Question: How do I merge two (for) in one code?
e.g first code
'''
for ($i = 0, $n = count($options); $i < $n; $i ++) {}
'''
and second code
'''
for ($u = 'rel_article1'; $u <= 'rel_article5'; $u++)
'''
here is oll code
'''
<?php if ($display_poll) { ?>
<form action="<?php echo JRoute::_('index.php');?>" method="post" name="poll_vote_<?php echo $poll->id;?>" id="poll_vote_<?php echo $poll->id;?>">
<?php for ($i = 0, $n = count($options); $i < $n; $i ++) { ?>
<label for="mod_voteid<?php echo $options[$i]->id;?>" class="<?php echo $tabclass_arr[$tabcnt].$params->get('moduleclass_sfx'); ?>" style="display:block; padding:2px;">
<input type="radio" name="voteid" id="mod_voteid<?php echo $options[$i]->id;?>" value="<?php echo $options[$i]->id;?>" alt="<?php echo $options[$i]->id;?>" <?php echo $disabled; ?> />
<?php echo $options[$i]->text; ?> <?php for ($u = 'rel_article1'; $u <= 'rel_article5'; $u++) { ?>
<a href="<?php echo $params->get($u); ?>" onClick="return popup(this, 'notes')">
<img src="/images/stories/add.png" alt="play"></a>
<?php
} ?
'''
>
I want in one poll show onle play button
now shows this

here is my xml code:
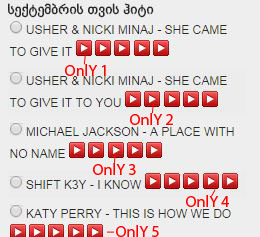
Answer: You don't really need that second 'for'. You already have an index with '$i' from your first loop. (Except that it starts from 0 instead of 1, but you can easily get it working)
Remove the second for, and try this :
'''
// echo $params->get($u);
echo $params->get('rel_article' . ($i + 1));
'''